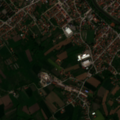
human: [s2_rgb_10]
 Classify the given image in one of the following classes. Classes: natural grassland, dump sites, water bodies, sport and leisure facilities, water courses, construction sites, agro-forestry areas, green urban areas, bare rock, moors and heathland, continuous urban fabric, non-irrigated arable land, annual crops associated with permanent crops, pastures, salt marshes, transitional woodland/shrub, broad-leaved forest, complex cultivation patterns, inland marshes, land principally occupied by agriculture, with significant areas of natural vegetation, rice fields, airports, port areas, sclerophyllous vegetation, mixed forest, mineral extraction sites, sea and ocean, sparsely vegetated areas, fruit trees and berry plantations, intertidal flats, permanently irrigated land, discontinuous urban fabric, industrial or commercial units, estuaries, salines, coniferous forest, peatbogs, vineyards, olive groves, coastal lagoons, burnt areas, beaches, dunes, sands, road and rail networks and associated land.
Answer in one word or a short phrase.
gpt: discontinuous urban fabric, complex cultivation patterns, land principally occupied by agriculture, with significant areas of natural vegetation